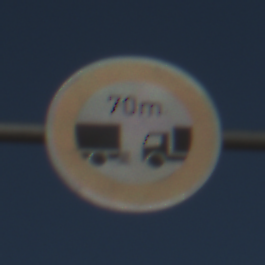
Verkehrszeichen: VerbotUnterschreitenMindestabstand
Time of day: MorningAfternoon
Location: Outdoor (Nature)
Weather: Clear
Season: Autumn
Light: Natural